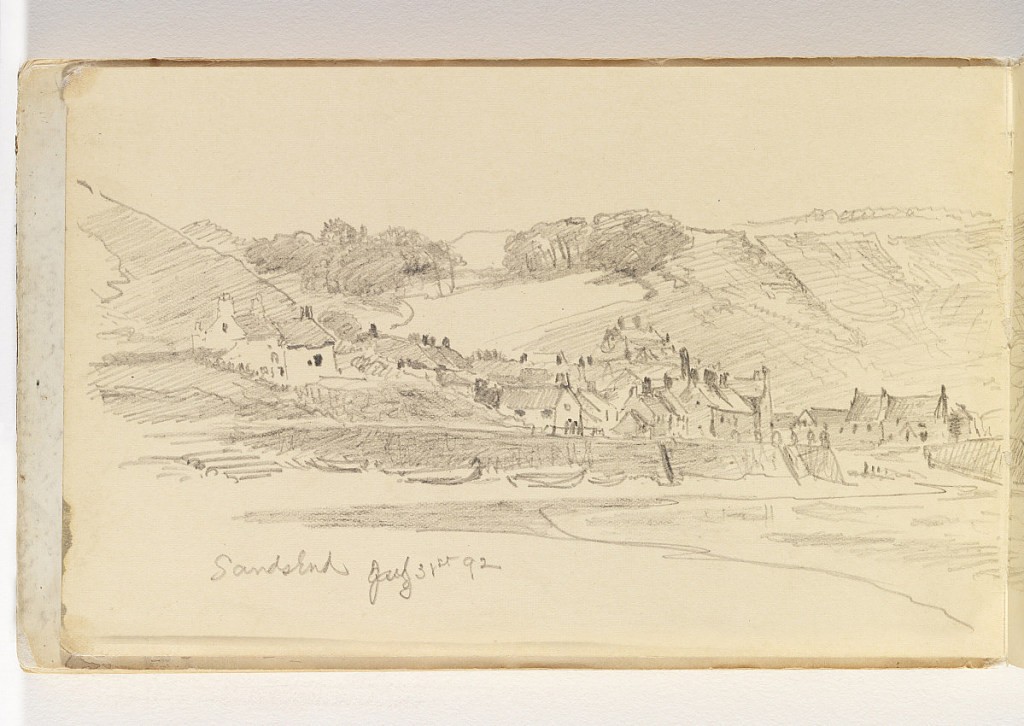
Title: Sketchbook of Newport, Rhode Island, New Jersey and England Views
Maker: William Trost Richards, American, 1833–1905
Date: after 1890
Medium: Graphite, pen and ink on white wove paper, bound
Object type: Sketchbook folio
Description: Landscape with hills; several houses at bottom of hills.